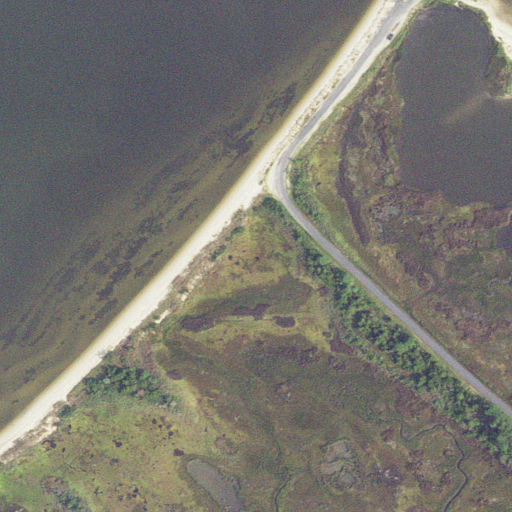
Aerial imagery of beach in Virginia named Guard Shore containing herbaceous wetlands, open water, open development, low intensity development, medium intensity development, high intensity development, barren land, and woody wetlands